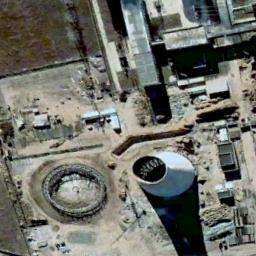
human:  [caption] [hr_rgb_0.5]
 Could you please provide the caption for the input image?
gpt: There are seven thermal power stations here, two of which are thinner and taller than others .

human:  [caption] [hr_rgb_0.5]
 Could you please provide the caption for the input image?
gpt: Many buildings of different shapes and sizes are beside the thermal power station .

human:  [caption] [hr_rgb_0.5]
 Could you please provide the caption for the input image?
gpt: The thermal power station is on the bare land next to some buildings .

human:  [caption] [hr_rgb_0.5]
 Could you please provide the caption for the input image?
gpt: There is a factory building in a thermal power station and a cooling tower .

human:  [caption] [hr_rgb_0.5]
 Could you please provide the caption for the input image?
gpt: There are many buildings and a chimney on the thermal power station .